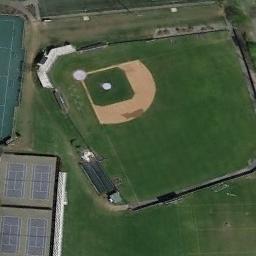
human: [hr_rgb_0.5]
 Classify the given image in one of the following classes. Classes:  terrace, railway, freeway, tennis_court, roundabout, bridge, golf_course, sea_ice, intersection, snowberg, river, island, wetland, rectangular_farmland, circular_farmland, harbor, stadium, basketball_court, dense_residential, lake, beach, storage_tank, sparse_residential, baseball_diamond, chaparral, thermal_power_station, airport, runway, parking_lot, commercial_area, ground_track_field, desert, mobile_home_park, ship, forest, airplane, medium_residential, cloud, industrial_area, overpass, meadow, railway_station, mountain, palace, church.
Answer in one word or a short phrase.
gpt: baseball_diamond